Interaction volume radius: 5 \u00c5
Interaction volume height: 20 \u00c5
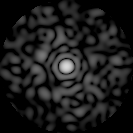
Disorder parameter: 0.8558